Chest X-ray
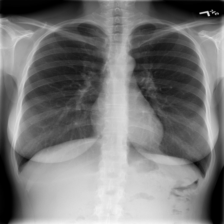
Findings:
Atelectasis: negative
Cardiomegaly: negative
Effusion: negative
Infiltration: negative
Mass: negative
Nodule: negative
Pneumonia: negative
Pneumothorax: negative
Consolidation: negative
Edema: negative
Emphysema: negative
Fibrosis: negative
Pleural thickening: negative
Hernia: negative